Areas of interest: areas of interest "Hotel"
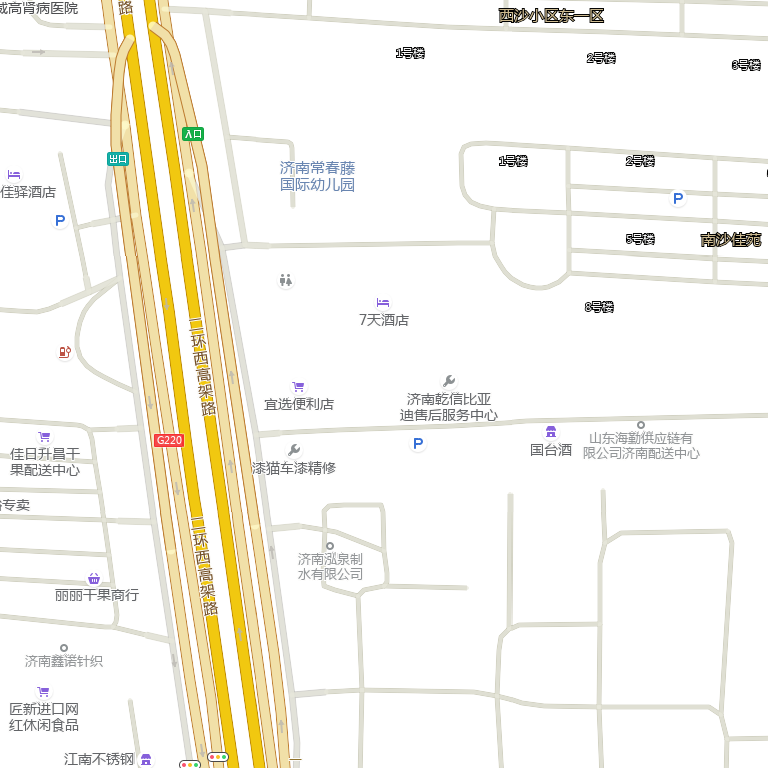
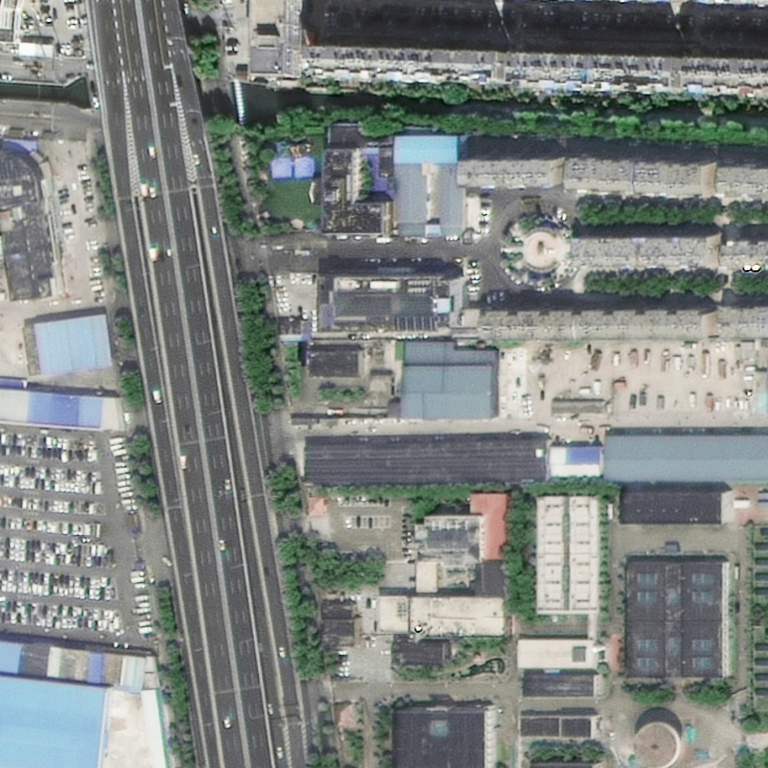